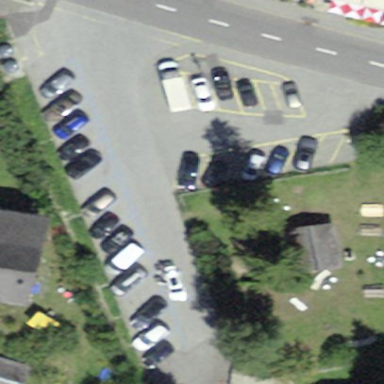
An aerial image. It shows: Parking area with surface.